Question: Any idea how to recreate the row of buttons effect used by Safari 5.1 for the back/next buttons, or in Xcode 4 for the Editor and View buttons in the toolbar? Basically a set of buttons in a single block, with a thin separator line between each, and rounded corners at the ends.
I don't see anything in the standard controls, but perhaps I just don't know what to search for. Thanks!
Update: here's an image to show what I mean:

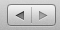
Answer: Have a look at in interface builder library, try playing with its style attribute.. I hope you will be able to get what you are looking for !